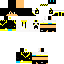
A male human skin with dark skin, wearing brown bald dressed in a blue hoodie and black pants, featuring a closed mouth.